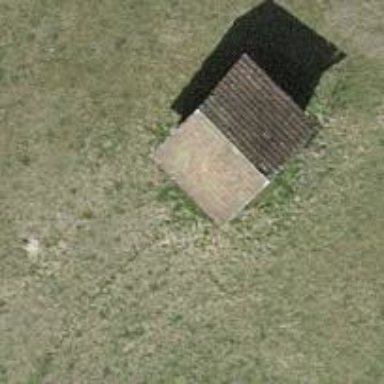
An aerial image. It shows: Shed building.